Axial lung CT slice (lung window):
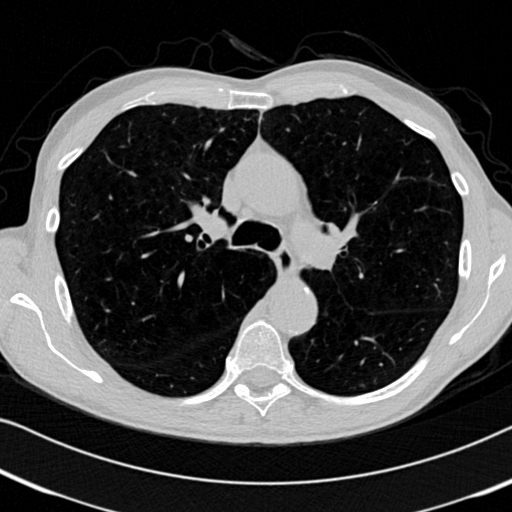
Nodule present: no